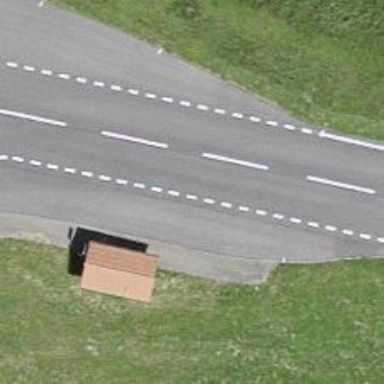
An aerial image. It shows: Bus stop with shelter. It is platform for public transport.